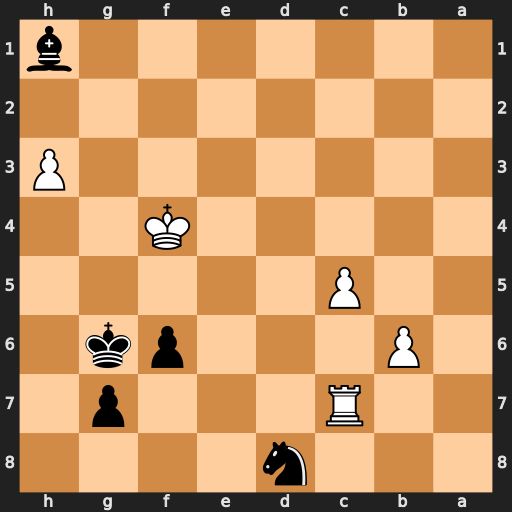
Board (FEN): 3n4/2R3p1/1P3pk1/2P5/5K2/7P/8/7b
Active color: b
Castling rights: -
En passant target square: -
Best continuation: Ne6+ Ke3 Nxc7 bxc7 Bb7